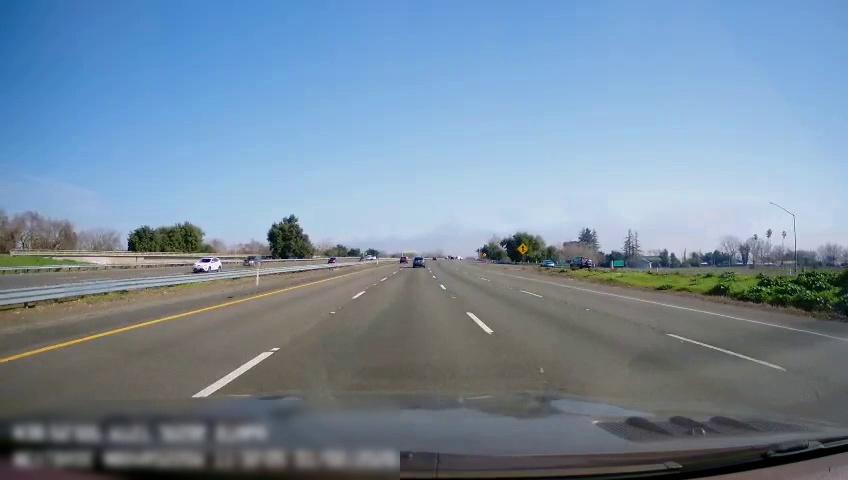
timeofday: Day
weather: Sunny
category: Drivable Space
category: Drivable Space
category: Vehicles | SUV
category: Vehicles | SUV
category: Vehicles | SUV
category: Vehicles | SUV
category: Vehicles | SUV
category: Vehicles | Car
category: Lanes | Current Lane
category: Lanes | Current Lane
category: Lanes | Alternate Lane
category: Lanes | Alternate Lane
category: Lanes | Alternate Lane
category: Traffic | Signs